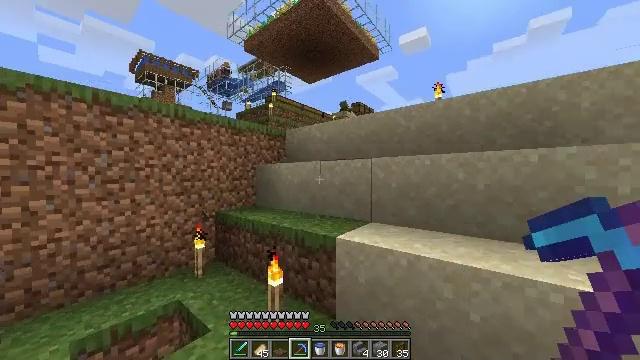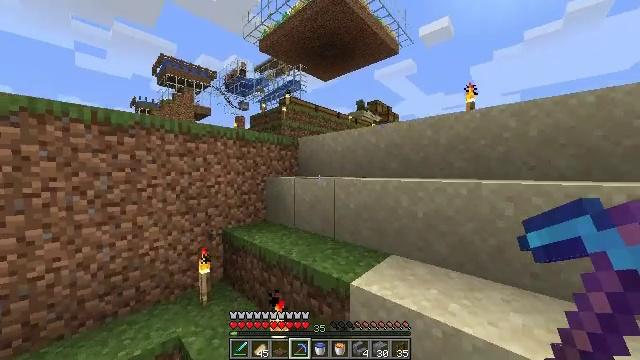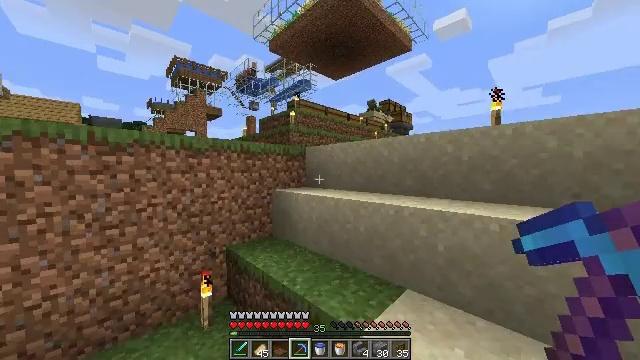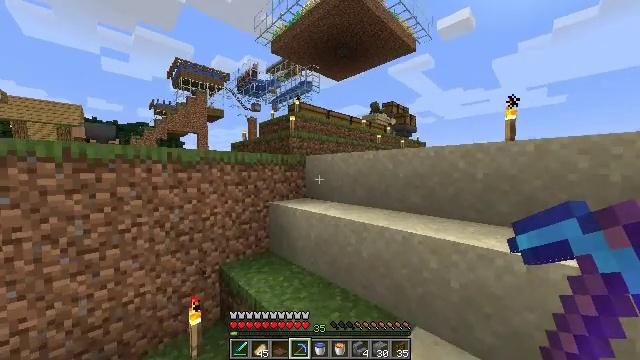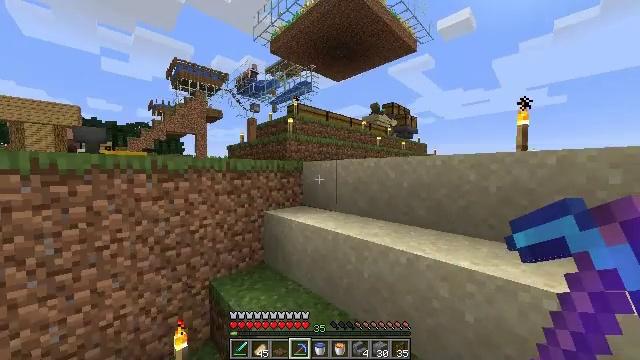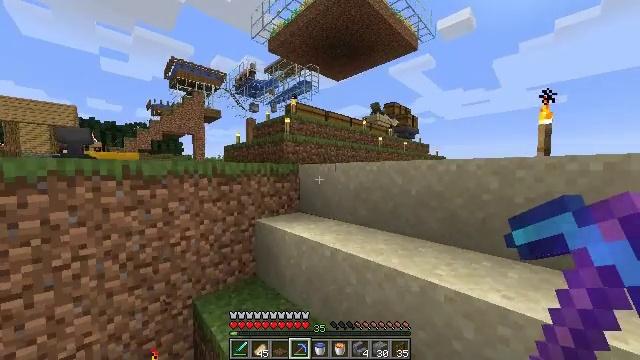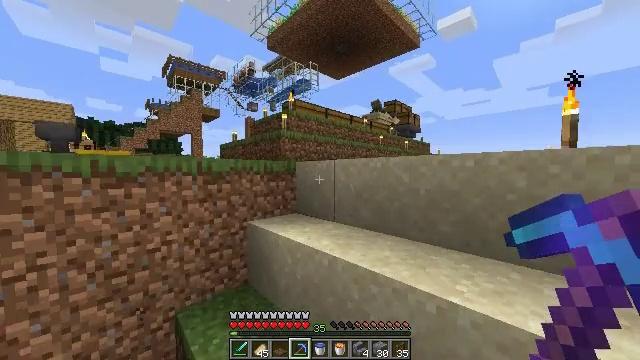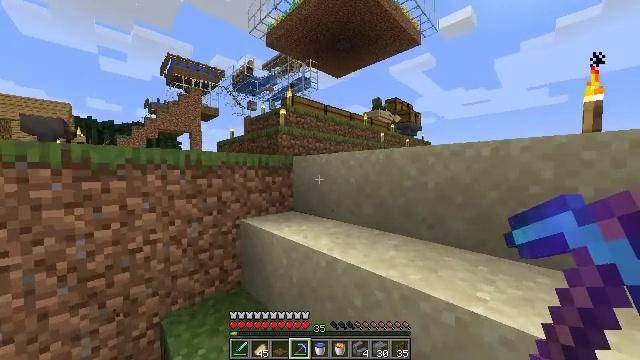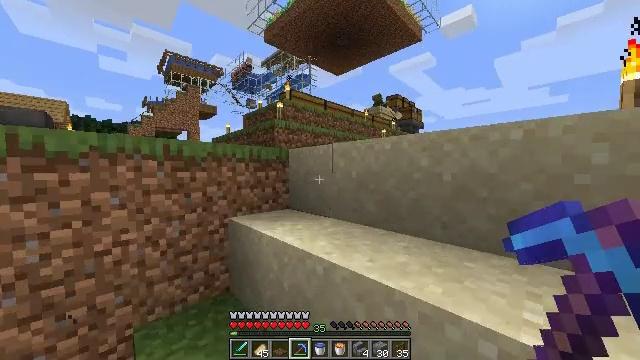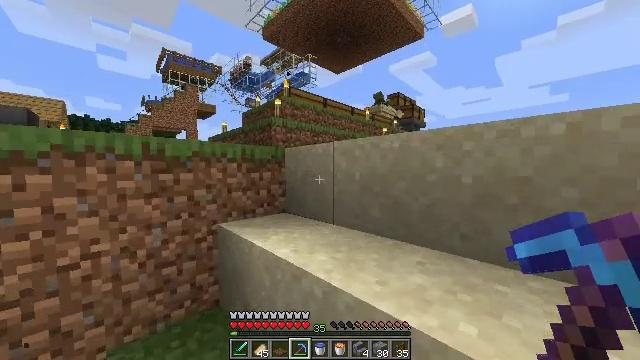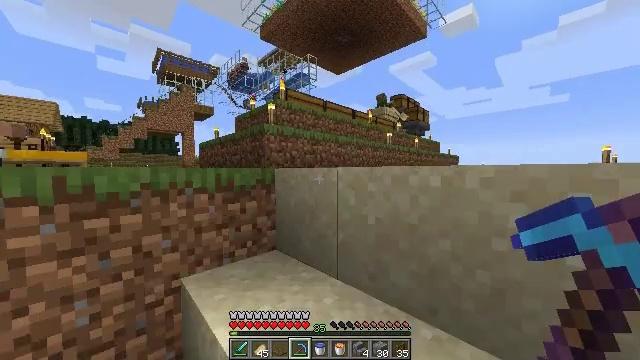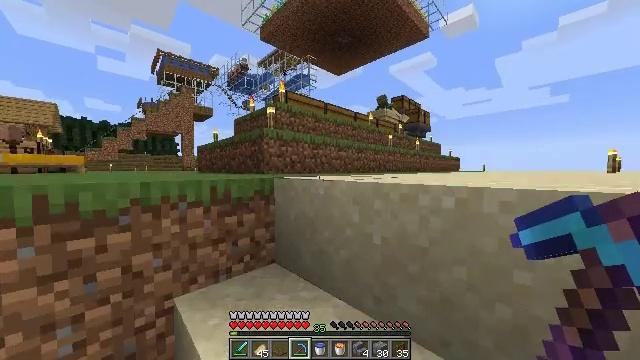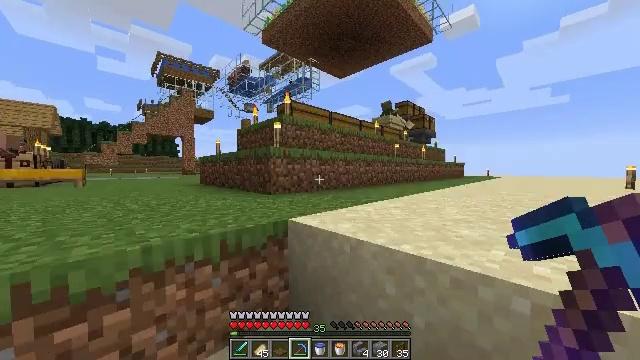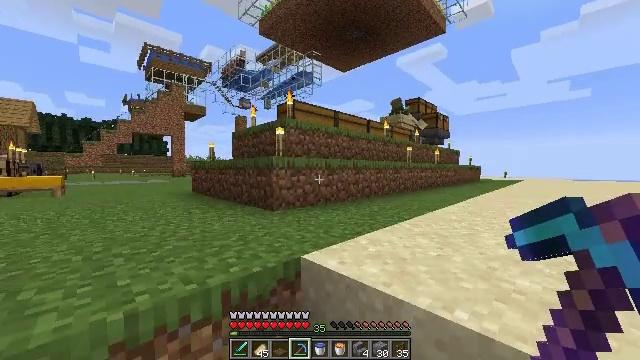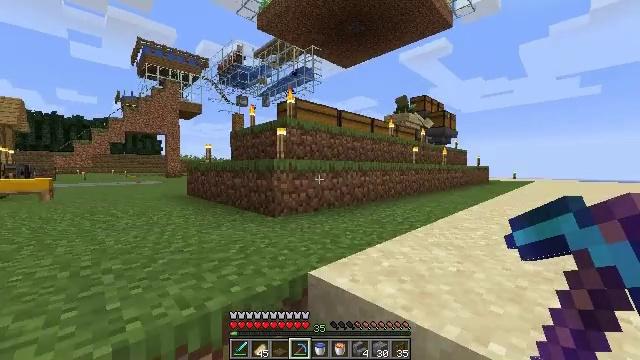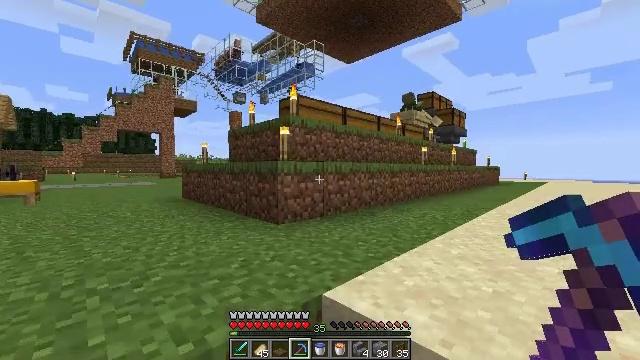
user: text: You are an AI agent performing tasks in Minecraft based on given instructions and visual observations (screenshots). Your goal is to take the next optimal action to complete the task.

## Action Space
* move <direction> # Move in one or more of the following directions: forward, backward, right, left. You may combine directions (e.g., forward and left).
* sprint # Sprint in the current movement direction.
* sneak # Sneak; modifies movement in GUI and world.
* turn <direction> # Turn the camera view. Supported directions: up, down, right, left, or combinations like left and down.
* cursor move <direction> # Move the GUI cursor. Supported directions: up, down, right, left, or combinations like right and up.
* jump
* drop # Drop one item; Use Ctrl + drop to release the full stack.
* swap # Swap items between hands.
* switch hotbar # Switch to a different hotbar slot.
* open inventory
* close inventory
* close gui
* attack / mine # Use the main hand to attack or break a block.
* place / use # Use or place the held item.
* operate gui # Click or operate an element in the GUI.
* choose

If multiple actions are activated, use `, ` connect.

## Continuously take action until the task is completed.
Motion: motion action
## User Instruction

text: Open the crafting grid and craft flint and steel with an iron ingot and flint.
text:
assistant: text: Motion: move forward, turn left, jump
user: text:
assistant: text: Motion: move forward, turn left, jump
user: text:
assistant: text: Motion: move forward, jump
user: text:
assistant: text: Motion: move forward, jump
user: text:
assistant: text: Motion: move forward, jump
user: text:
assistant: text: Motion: move forward, jump
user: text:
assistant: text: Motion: move forward, jump
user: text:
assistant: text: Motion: move forward, jump
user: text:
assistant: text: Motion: move forward, sprint, jump
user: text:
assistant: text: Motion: move forward, sprint, jump
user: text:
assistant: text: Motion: move forward, sprint, jump
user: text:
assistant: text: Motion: move forward, sprint, jump
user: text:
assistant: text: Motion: move forward, jump
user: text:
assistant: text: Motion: move forward, jump
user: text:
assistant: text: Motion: move forward, jump
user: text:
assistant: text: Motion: move forward, jump
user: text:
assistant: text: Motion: move forward, jump
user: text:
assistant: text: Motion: move forward, turn left, jump
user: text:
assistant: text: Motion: move forward, turn left and down, jump
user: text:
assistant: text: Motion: move forward, sprint, turn left and down, jump
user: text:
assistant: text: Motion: move forward, sprint, turn left, jump
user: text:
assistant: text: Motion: move forward, sprint, turn left, jump
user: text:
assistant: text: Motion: move forward, jump
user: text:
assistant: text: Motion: move forward, jump
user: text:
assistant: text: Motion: move forward, jump
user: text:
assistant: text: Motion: move forward, jump
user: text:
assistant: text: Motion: move forward, jump
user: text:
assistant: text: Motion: move forward, jump
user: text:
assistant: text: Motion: move forward, jump
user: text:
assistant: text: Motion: move forward, turn left, jump